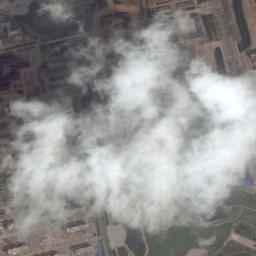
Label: cloud